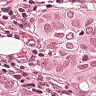
Metastatic tissue present: yes